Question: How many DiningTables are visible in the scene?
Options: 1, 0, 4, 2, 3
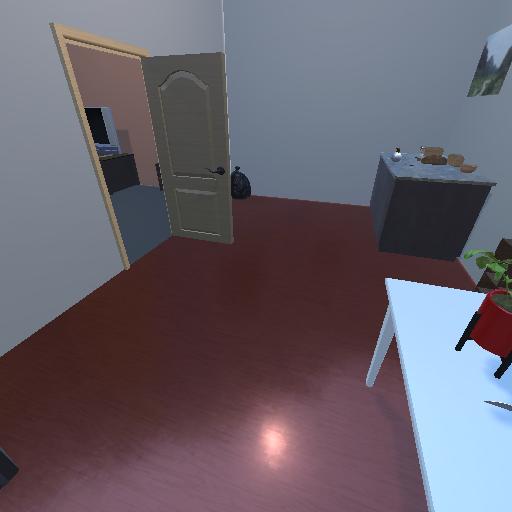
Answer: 1